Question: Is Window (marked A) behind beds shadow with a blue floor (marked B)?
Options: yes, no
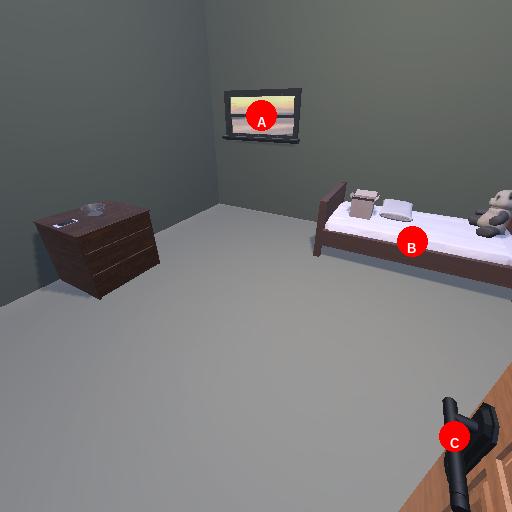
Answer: yes